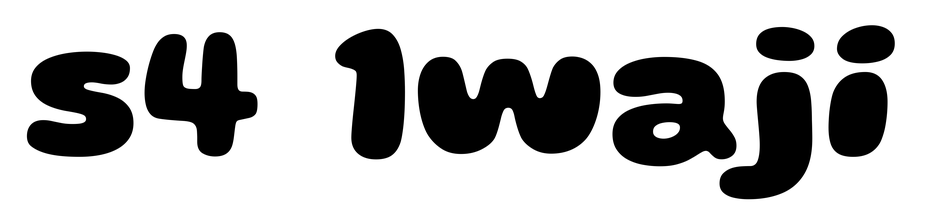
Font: Gluten_ExtraBold